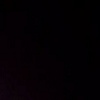
Label: space